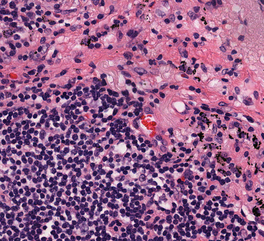
Tumor epithelial tissue: no
Tumor-associated stroma tissue: yes
Normal tissue: no